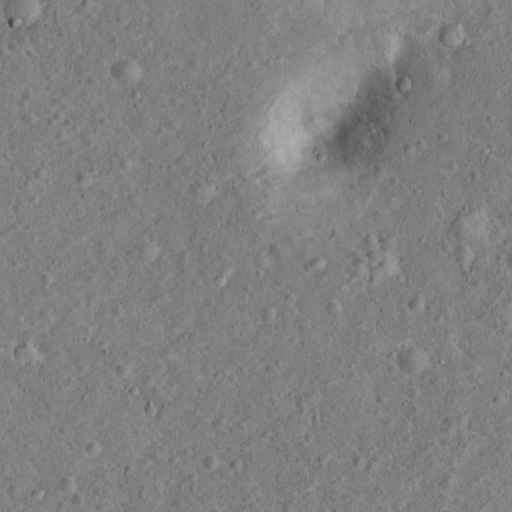
Classes present: Background, Cone